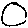
Label: circle